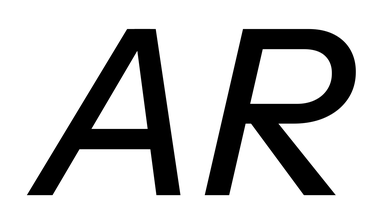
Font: InstrumentSans-Italic_Medium_Italic